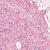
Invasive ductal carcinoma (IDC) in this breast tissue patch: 1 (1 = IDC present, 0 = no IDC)